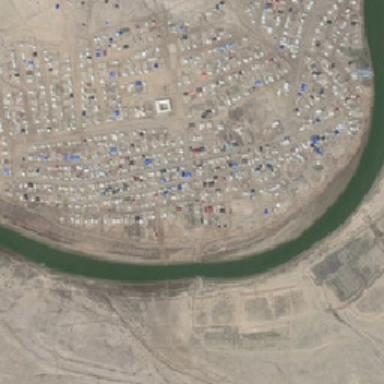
There is wind in the river .